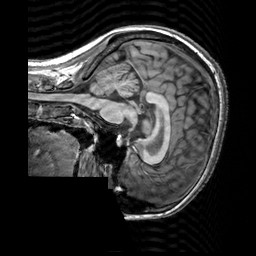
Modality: T1w
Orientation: sagittal
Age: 24
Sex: female
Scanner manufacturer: siemens
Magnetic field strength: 3 T
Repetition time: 2.3 s
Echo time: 0.00303 s